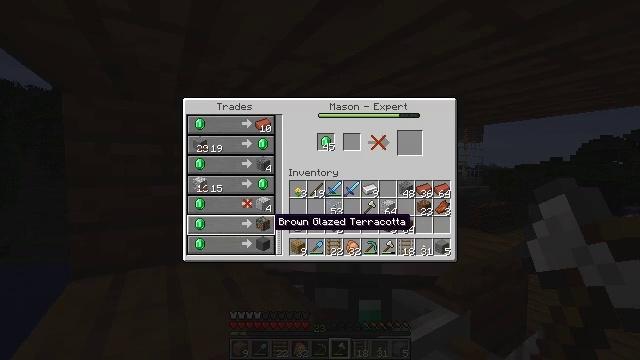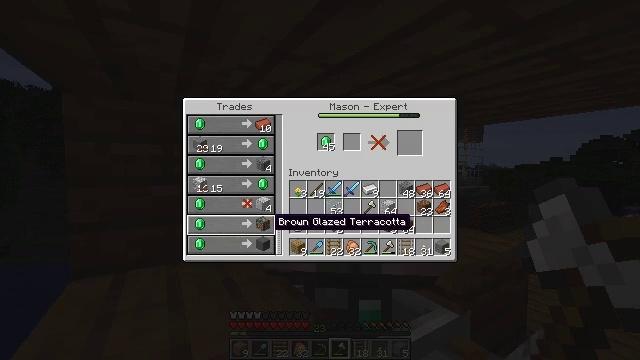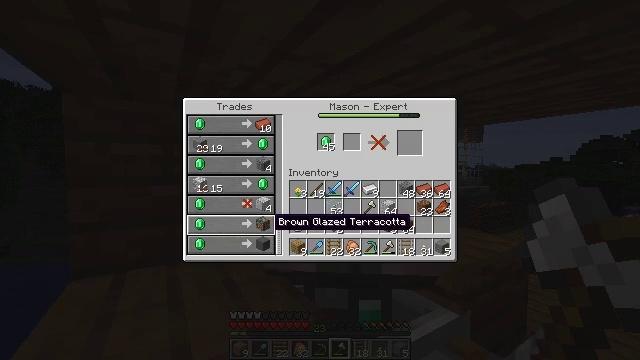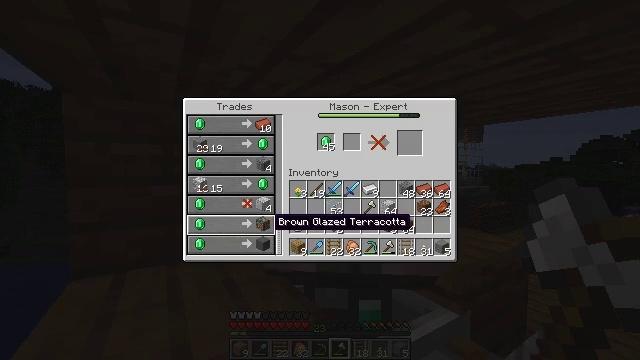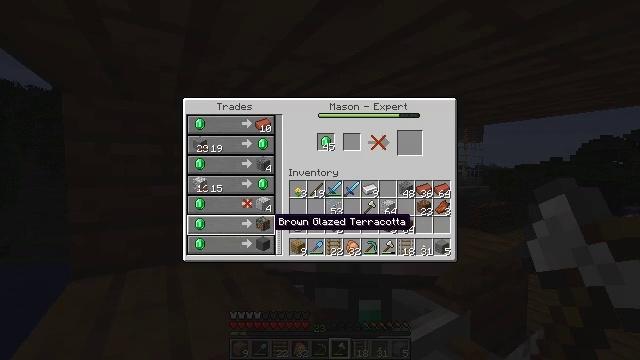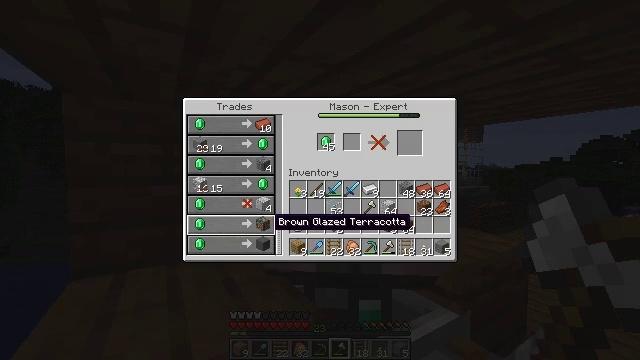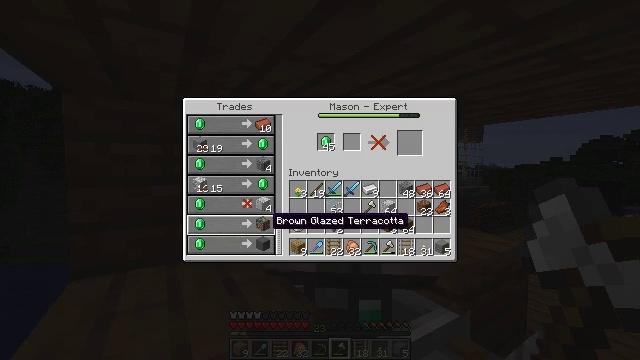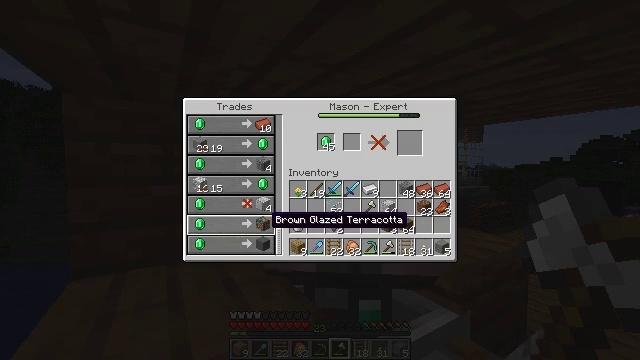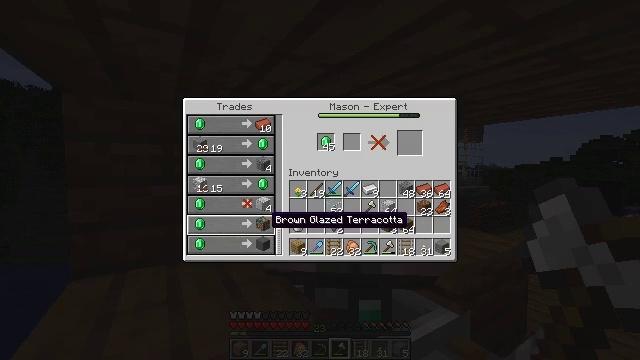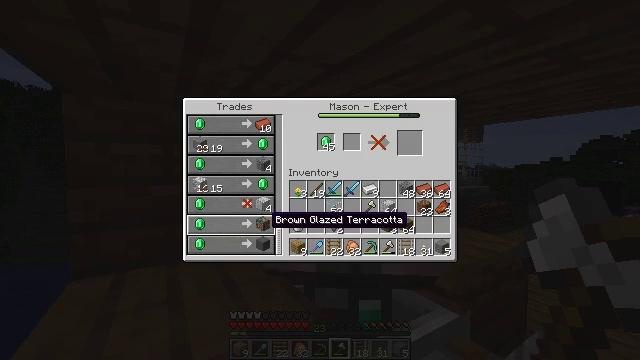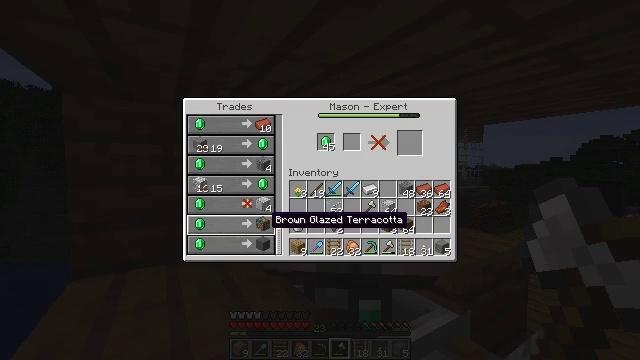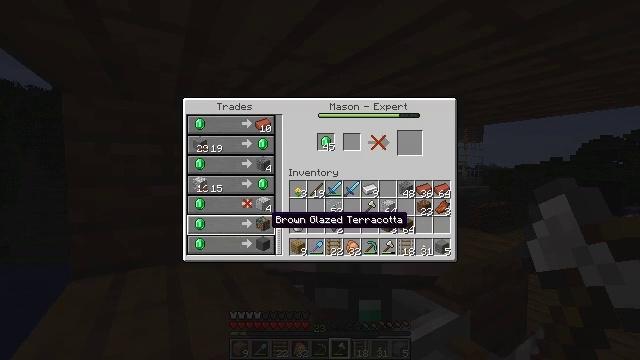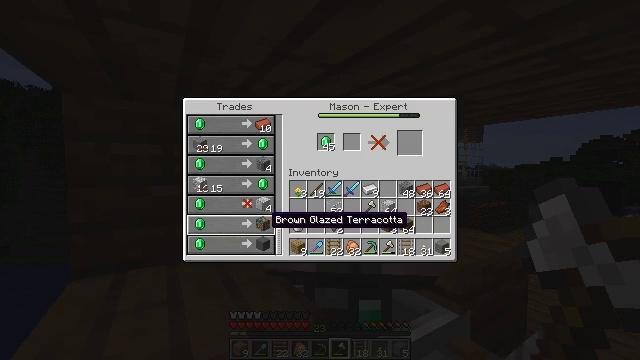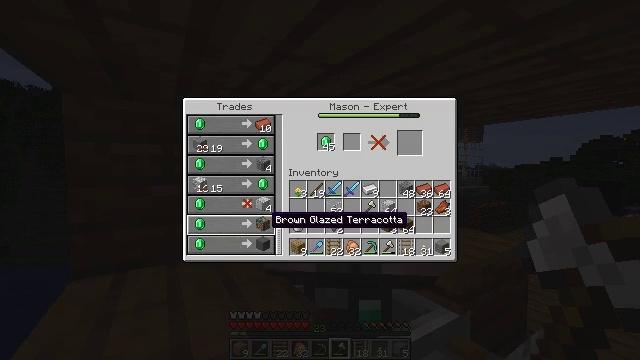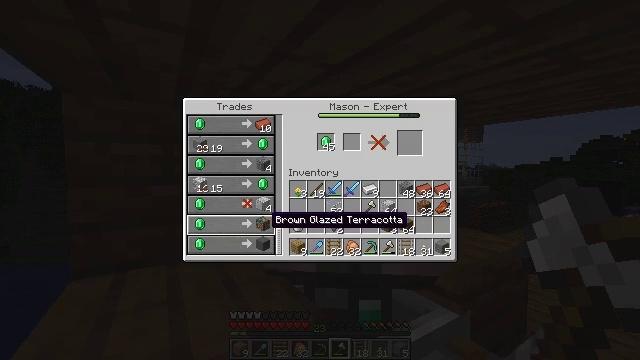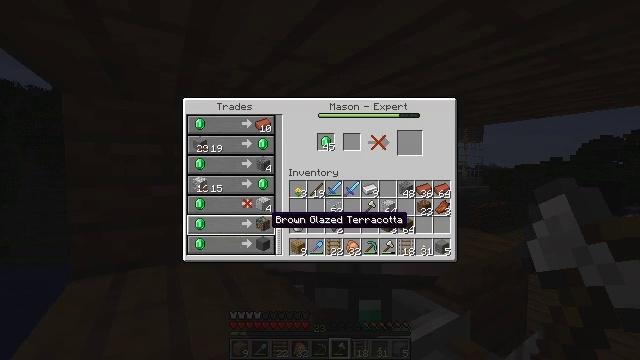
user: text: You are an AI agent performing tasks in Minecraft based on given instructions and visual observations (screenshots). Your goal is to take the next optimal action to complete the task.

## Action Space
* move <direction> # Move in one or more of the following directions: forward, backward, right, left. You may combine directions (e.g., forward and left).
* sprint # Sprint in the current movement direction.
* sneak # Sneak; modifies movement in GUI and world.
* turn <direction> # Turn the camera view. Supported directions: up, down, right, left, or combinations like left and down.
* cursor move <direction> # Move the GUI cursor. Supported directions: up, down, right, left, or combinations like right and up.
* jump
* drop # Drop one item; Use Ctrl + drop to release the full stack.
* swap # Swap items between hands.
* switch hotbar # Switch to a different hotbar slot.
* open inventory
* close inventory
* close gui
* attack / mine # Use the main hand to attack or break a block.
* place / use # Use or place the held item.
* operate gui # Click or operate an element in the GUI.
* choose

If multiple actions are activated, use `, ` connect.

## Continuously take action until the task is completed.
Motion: motion action
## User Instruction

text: Use cyan dye with terracotta to make cyan terracotta.
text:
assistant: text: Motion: no_op
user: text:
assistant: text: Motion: no_op
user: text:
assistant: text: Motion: no_op
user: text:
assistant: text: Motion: no_op
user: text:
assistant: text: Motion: no_op
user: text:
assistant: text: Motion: no_op
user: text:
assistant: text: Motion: no_op
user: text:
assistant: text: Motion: no_op
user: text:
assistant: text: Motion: no_op
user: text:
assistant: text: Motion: no_op
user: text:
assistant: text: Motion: no_op
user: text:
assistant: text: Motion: no_op
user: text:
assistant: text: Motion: no_op
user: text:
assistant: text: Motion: no_op
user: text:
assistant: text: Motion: no_op
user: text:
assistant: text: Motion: no_op
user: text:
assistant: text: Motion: no_op
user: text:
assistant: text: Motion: no_op
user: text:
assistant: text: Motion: no_op
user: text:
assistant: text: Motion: no_op
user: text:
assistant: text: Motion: no_op
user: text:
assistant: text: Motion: no_op
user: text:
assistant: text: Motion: no_op
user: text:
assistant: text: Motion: no_op
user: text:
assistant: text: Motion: operate gui
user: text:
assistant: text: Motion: operate gui
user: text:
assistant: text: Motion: operate gui
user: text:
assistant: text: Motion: no_op
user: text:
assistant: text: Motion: cursor move right
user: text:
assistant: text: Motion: cursor move right and up